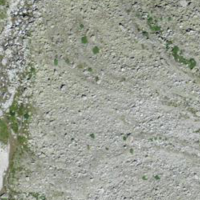
EUNIS habitat code: 48
Species observed at this site:
Dactylorhiza viridis